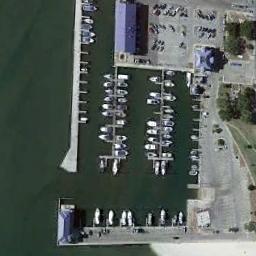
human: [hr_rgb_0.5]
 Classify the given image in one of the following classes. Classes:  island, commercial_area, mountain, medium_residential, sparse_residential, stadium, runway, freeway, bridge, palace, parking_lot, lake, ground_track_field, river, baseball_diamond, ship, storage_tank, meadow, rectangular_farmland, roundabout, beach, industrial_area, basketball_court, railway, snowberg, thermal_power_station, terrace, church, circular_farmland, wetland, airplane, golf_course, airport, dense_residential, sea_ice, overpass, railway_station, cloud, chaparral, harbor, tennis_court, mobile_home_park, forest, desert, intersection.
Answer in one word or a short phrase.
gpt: harbor